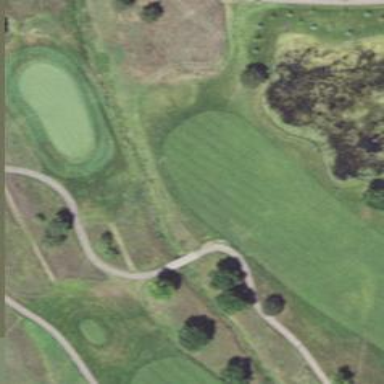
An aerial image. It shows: Service road on bridge for golf carts.